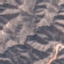
Land use / land cover class: HerbaceousVegetation